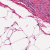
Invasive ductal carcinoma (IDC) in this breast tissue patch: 0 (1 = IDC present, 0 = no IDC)